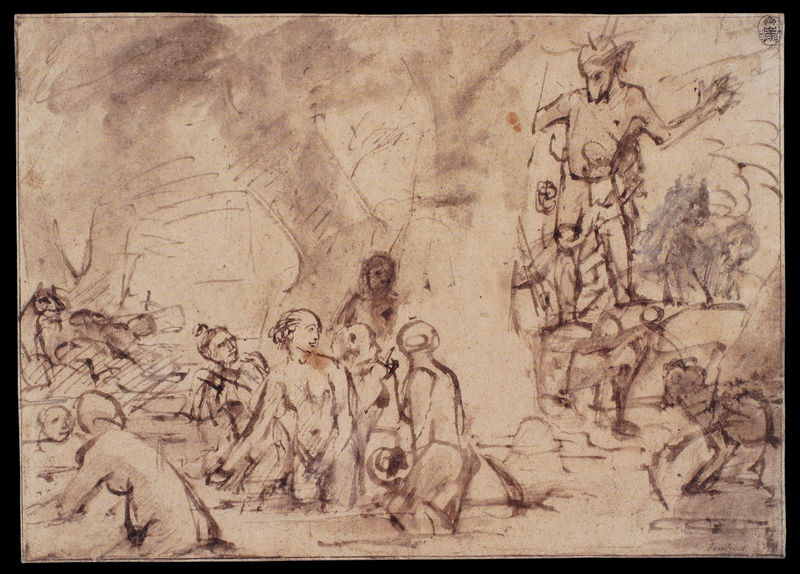
Titel: Diana und Aktäon
Künstler: Harmensz van Rijn Rembrandt
Institution: Dresden, Staatliches Kupferstichkabinett
Schlagwörter: hand, mann, nackt, wasser, baden, badende, bäume, frauen, menschen, braun, frau, männer, schwarz, weiss, zeichnung, tiere, versammlung, gesichter, stehen, haare, personen, höhle, arbeit, kinder, pferd, arbeiten, kutsche, striche, tusche, gewölbe, radierung, herrscher, tinte, hölle, teufel, geweih, strichzeichnung, monoton, ratten, gesicheter, rattenkönig